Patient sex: M
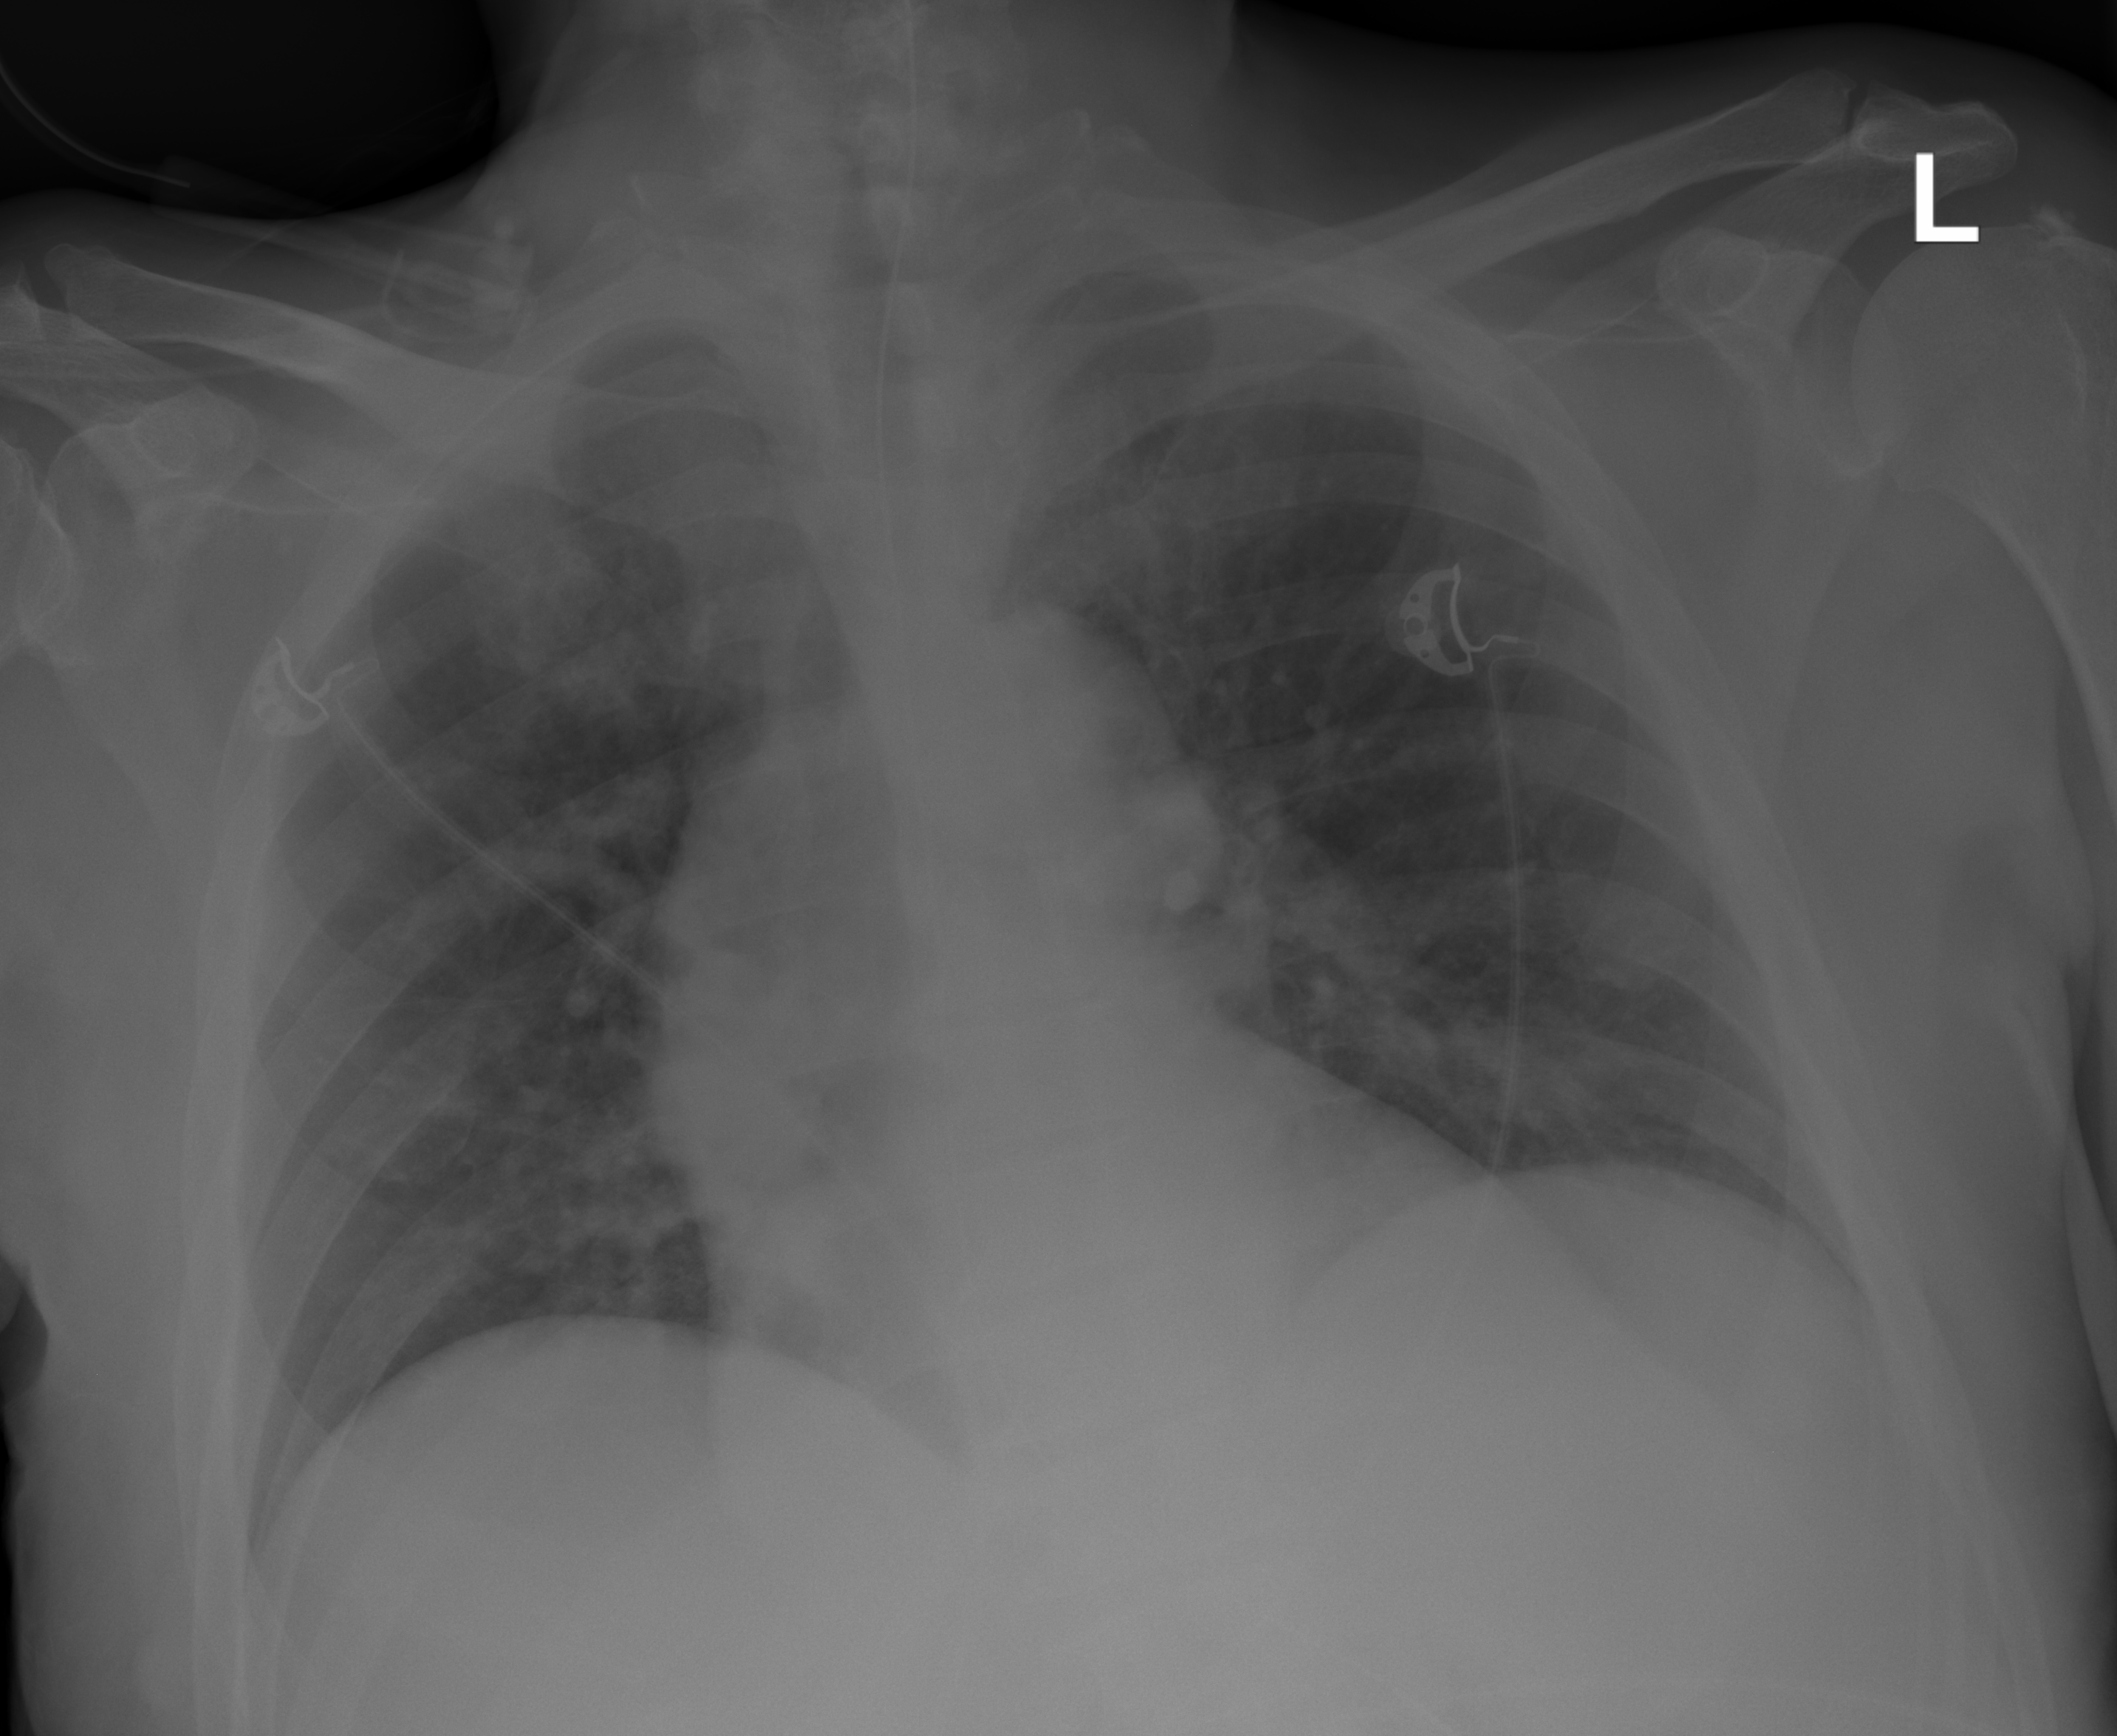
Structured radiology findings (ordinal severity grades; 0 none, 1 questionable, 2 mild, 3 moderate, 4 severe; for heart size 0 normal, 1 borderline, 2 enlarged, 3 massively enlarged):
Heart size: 1
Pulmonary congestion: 2
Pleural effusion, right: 0
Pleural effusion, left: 0
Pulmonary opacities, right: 2
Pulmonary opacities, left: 2
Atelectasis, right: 0
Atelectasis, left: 0